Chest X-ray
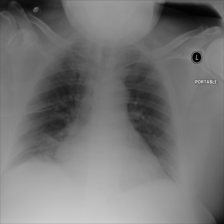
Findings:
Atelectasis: negative
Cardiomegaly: negative
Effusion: negative
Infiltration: negative
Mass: negative
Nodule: negative
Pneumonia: negative
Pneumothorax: negative
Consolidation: negative
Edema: negative
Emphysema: negative
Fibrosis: negative
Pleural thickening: negative
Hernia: negative